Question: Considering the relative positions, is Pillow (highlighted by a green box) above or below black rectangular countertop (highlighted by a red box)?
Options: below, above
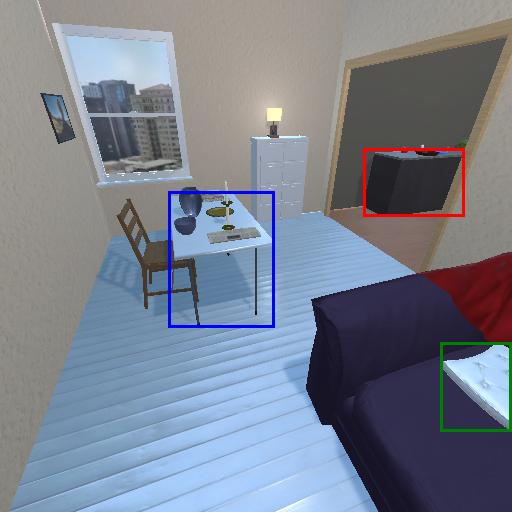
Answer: below